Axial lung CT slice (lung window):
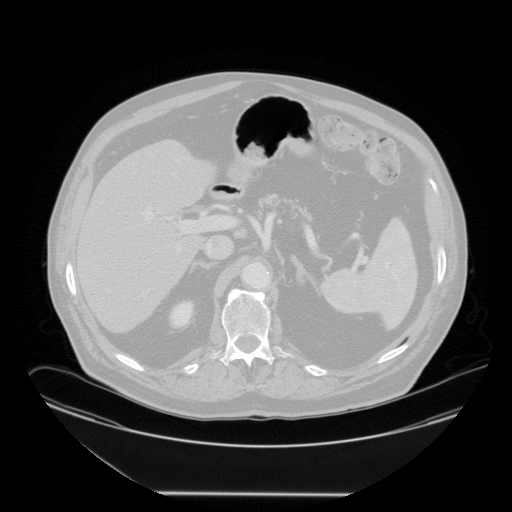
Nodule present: no